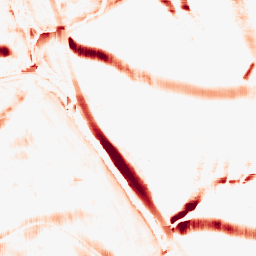
Category: morphological
Decomposition family: morphological_square
Decomposition parameters: operation: opening
size: 20
Upsampling method: sinc_blackman
Upsampling parameters: scale: 2
kernel_size: 16
Upsampling scale: 2